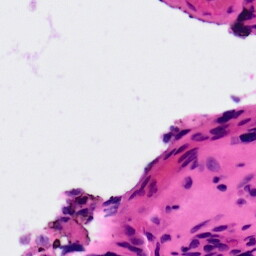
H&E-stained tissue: Ovarian